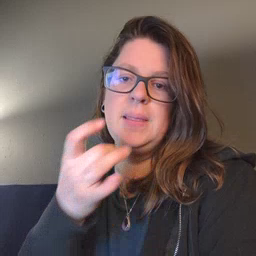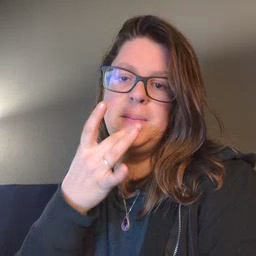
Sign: lamp